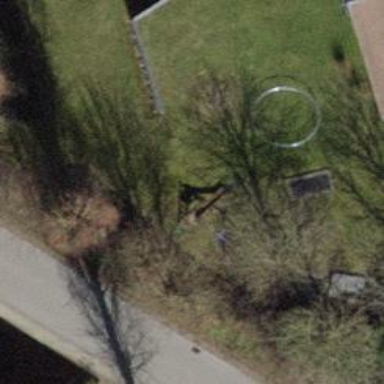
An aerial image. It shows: Playground area for leisure activities on the land.